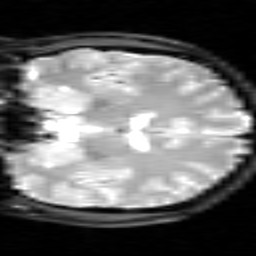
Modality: inplaneT2
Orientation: coronal